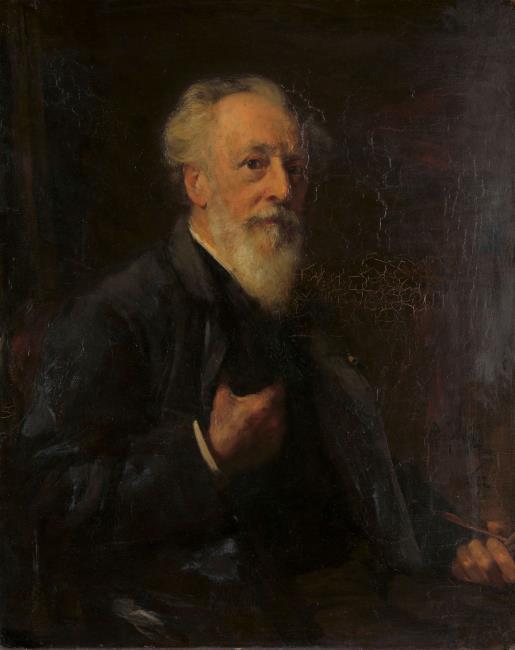
Title: Portrait of Johannes Anthonie Balthasar Stroebel (1821-1905)
Artist: Pieter de Josselin de Jong
Earliest date: 1892
Latest date: 1892
Genre: painting
Iconography: Tobacco
Keywords: man's portrait, artist's portrait, old man, three-quarter length, head to the right, body facing right, sitting, facing front, beard, pipe